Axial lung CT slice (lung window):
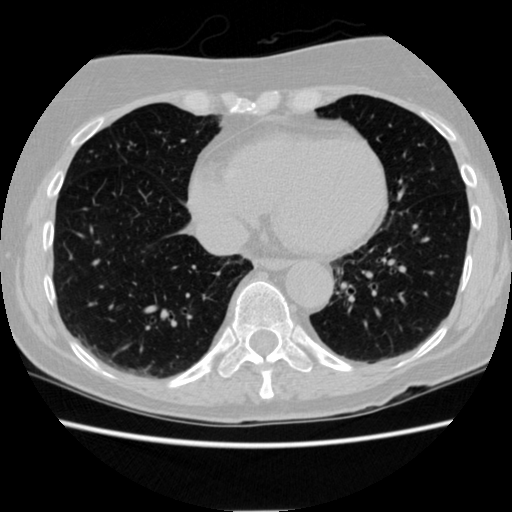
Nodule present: no